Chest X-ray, PA view. Patient: 59 years old, sex M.
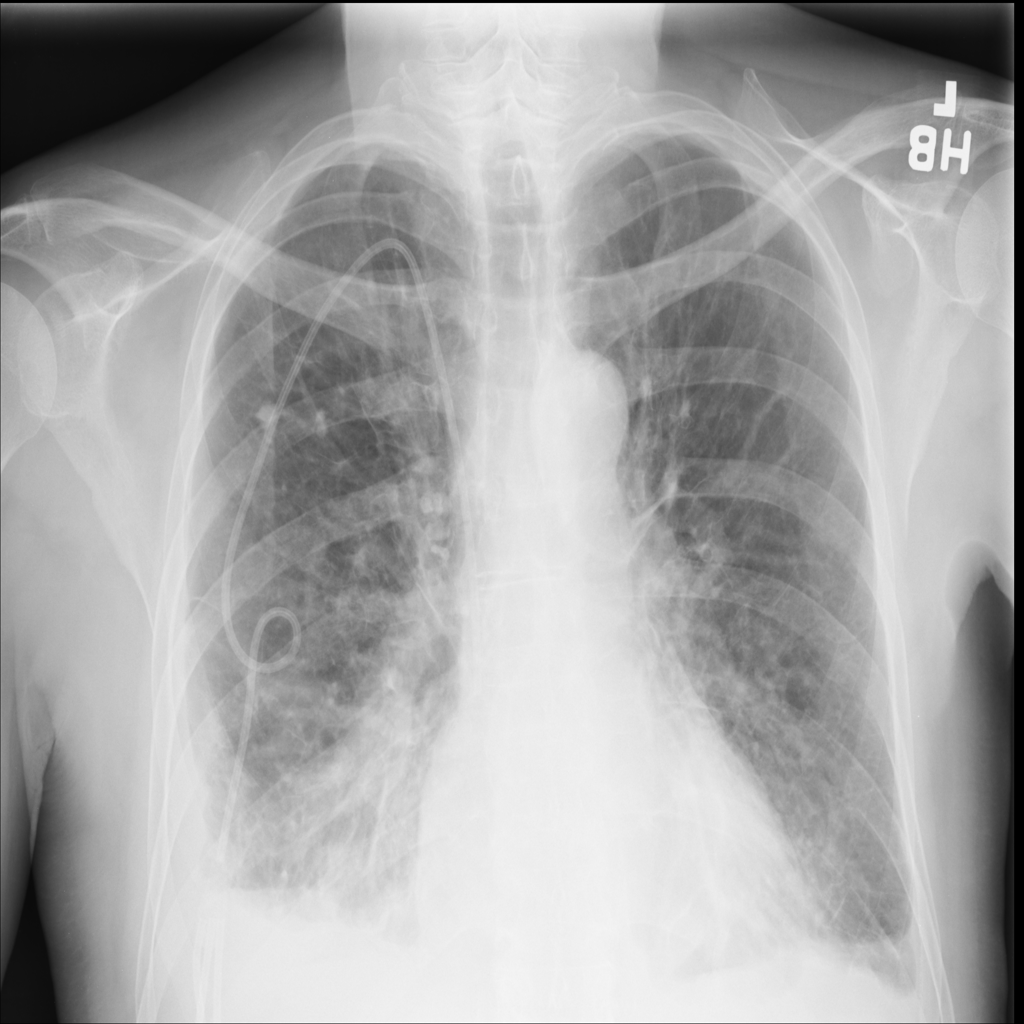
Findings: Atelectasis, Effusion, Infiltration, Nodule